Field crop: maize
Growth stage: 2
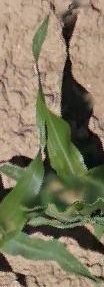
Species: maize